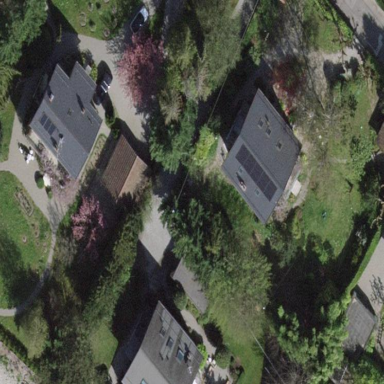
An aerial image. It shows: Garden enclosed by fence.